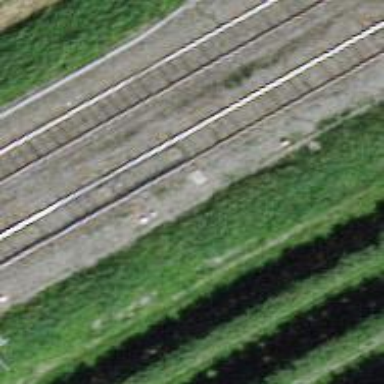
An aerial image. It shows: Single railway track with electrification through contact line.